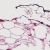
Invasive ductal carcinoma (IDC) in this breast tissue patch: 0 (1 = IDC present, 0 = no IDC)